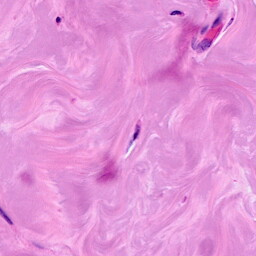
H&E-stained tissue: Breast